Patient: sex M, age 64
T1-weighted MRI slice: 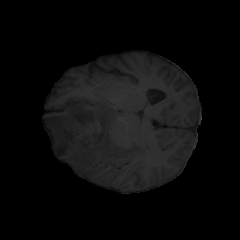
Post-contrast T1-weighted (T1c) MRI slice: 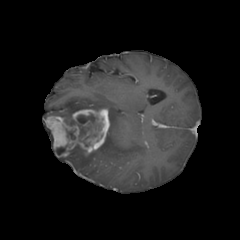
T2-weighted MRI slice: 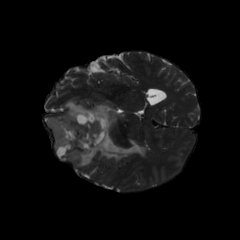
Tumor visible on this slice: yes
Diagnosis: Astrocytoma, IDH-mutant
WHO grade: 3